Current action and preconditions to check: trajectory_clear

Your task: For each precondition in the list above, predict whether it will hold at this action.

Consider the current scene as observed from the mobile robot's camera, and analyze the predicted future states of all dynamic agents (e.g., people, animals, vehicles, or any moving entities) within the NEXT SECOND.

IMPORTANT: Only answer "very likely" if you are absolutely certain—based on strong, clear evidence—that a dynamic agent will violate the precondition in the predicted future state. Do NOT answer "very likely" for unlikely, ambiguous, or low-probability risks.

Ask yourself for each precondition: Is there a high probability, with clear and convincing evidence, that the predicted future states of any dynamic agent will interfere with the predicted future state of the currently executing action within the NEXT SECOND, causing that precondition to fail?

Assess the risk level based on these predictions. Use "likely" or "very likely" if motions create a clear risk of interference.

Use "neutral" or "improbable" if agents are nearby but their predicted paths are clearly diverging or non-conflicting.

Failure Risk Categories: "very improbable", "improbable", "neutral", "likely", "very likely"

Answer Format: Output ONLY the probability_of_failure value from these categories: "very improbable", "improbable", "neutral", "likely", "very likely"

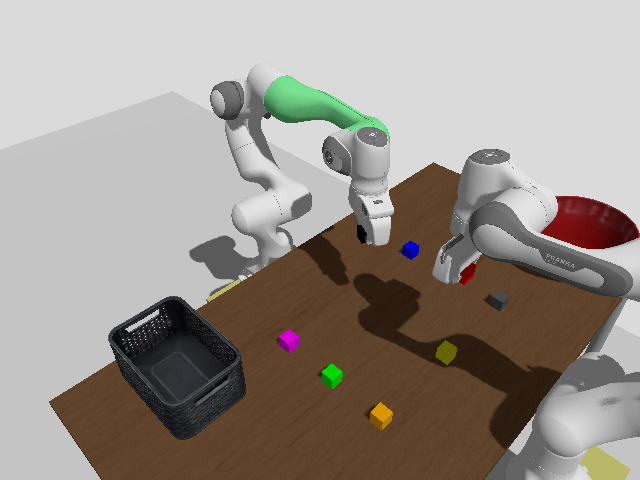

Answer: improbable